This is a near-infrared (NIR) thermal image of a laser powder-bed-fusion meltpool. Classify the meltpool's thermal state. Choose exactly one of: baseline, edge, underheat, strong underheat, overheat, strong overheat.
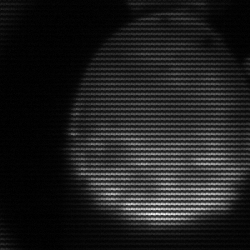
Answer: edge